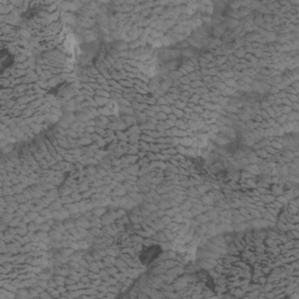
Label: non_frost